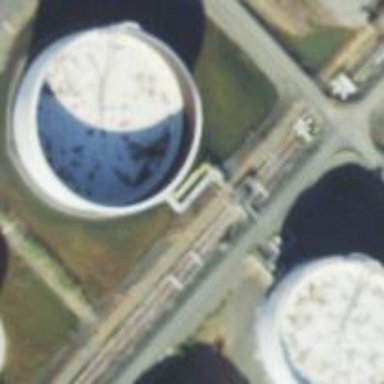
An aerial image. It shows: Storage tank that is man-made.